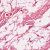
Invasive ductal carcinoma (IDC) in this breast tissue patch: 0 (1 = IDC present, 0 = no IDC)